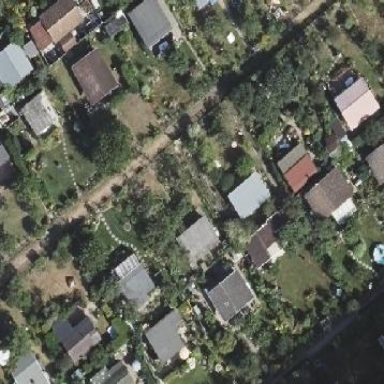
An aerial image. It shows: Plot within allotments.